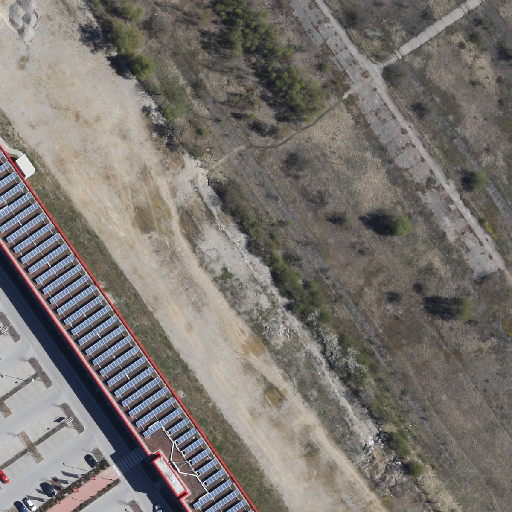
Referring expression: building along the road